Question: What does the "" sign means in ladder programming? Documentation explains the : what does that mean actually?
Consider the following image from the documentation:

How can the content of a the address (a 16 bits or decimal 32767) becomes the word address? For example, if adress has content of : adding the sign the changes to ? What exactly is moving in the above instruction?
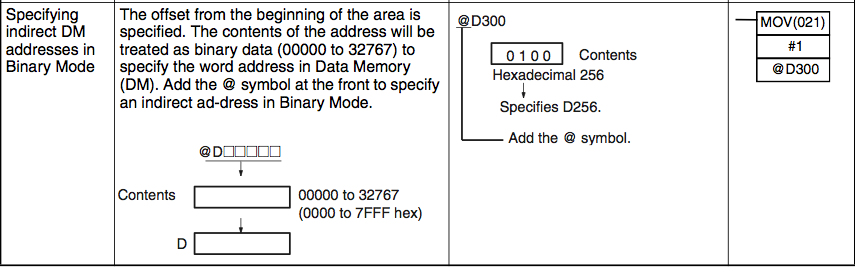
Answer: This works for DM (Data Memory) only. There are many memory areas of an Omron PLC. CIO is usually used for input/output bits only. W (work) is used to store working memory bits (think RAM), H (hold) is used to store bits whose values must be retained if power is lost (think Hard Drive, bit data). DM and EM are used primarily for holding WORD data, also stored if power is lost. There are no hard and fast rules about this, of course - in a lot of circumstances you can use CIO bits in place of W bits, for example, if you want to, but each has certain unique features that differentiate them and make them more suitable for certain purposes.
In this case the @ symbol works like a pointer. If I used the instruction [MOV #1 D300] I would move the hex data [x0001] to memory location D300. To be clear, #1 (the second argument) is a hexadecimal (symbol #) constant of value x0001. If, as in the above example, D300 contained the value [x0100] (=256 decimal) and if I used the instruction [MOV #1 @D300] I would not move the value [x0001] to D300 but I would move it to the address contained in D300 - in this case D256.
Note that the @ symbol is used for pointers in binary/hex format. If D300 = [x0100] then a MOV instruction to @D300 will move data to D256 (hex 0100). You can also use the * modifier to do [MOV #1 *D300] and this will treat the 0100 stored in D300 as a BCD value - in other words, instead of pointing to D256 it will point to D100!
Using pointers allows you to not have to modify your MOV instruction, for example, if you want to direct a value to a series of different places in different conditions. If you wanted to redirect the memory movement to a different address you would just update the address value stored in D300.
Note that the @ symbol can mean other things with mnemonics - @LD, for example, means a differential UP contact!